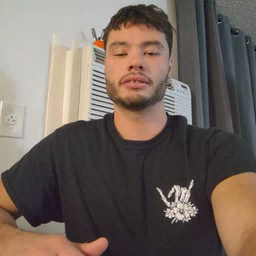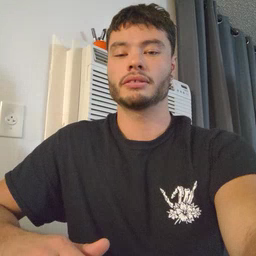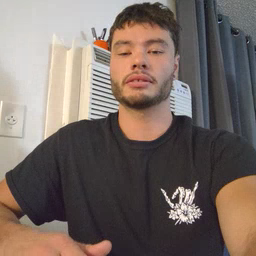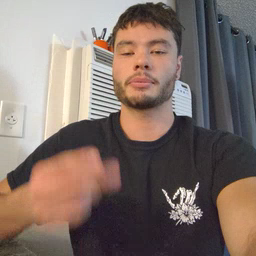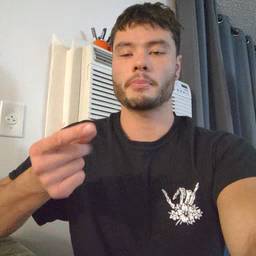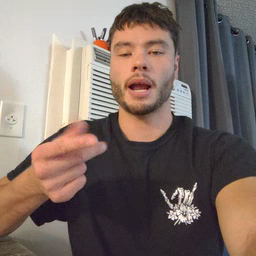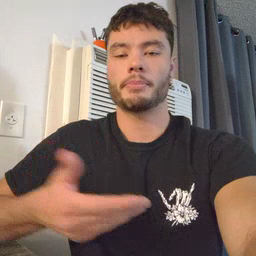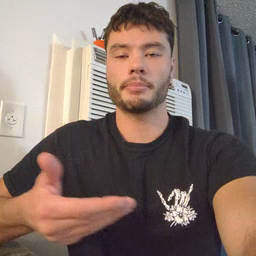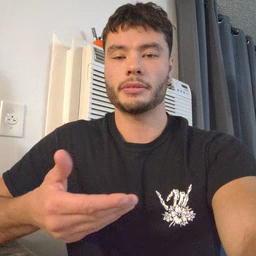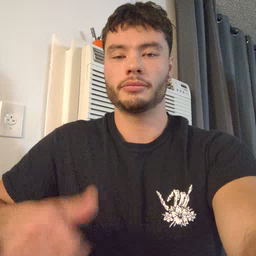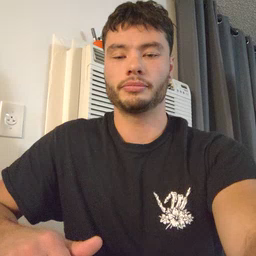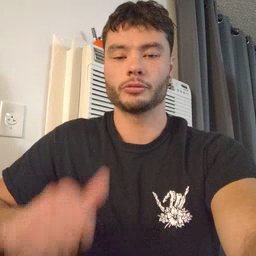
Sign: puppy